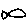
Label: fish